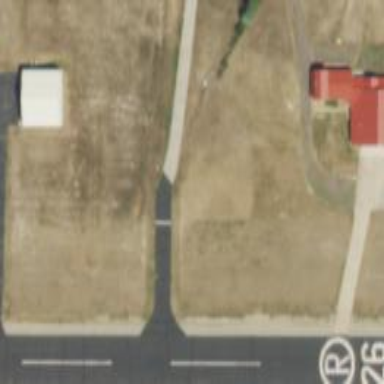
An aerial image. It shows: Image of taxiway at airport.